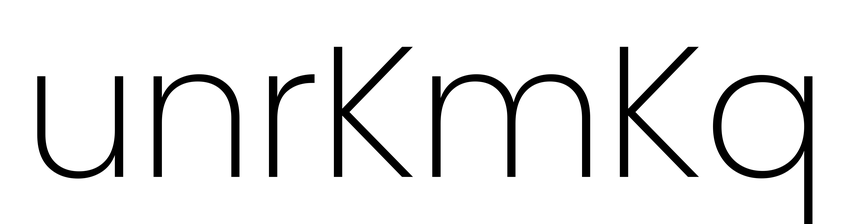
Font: Poppins-ExtraLight